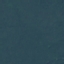
Land use / land cover class: Forest